Question: I'm trying to load products from file using for loop. For every product I want to have a div (every item in a div). I have no problem with loading but somehow the first item data, looks like its being concatenate with the next item. I tried to go through net solutions and the closest I got is something to do with parent. (I'm still green at jQuery). The amount of divs for each item is working correctly.
'''
if($.isArray(item.product_Shorts)){
$.each(item.product_Shorts, function(i, item){
$('#CasualItems').append("<div class='title'>");
$('.title').append(item.product_ID);
});
}
'''
Currently I have two products, one with id 3 and another with 4. (for the sake of this I'm displaying ID instead of Title. Thanks.

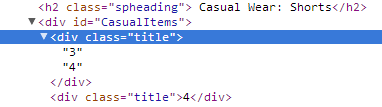
Answer: try this:
'''
if($.isArray(item.product_Shorts)){
$.each(item.product_Shorts, function(i, item){
$('#CasualItems').append("<div class='title'>").html(item.product_ID);
});
}
'''